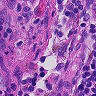
Metastatic tissue present: no